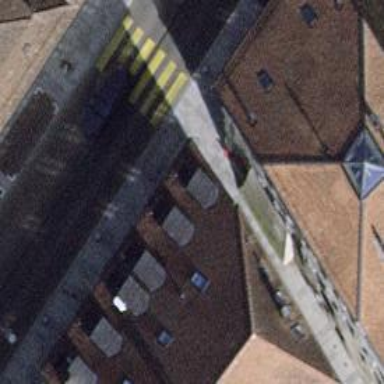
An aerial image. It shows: Footway made of paving stones.